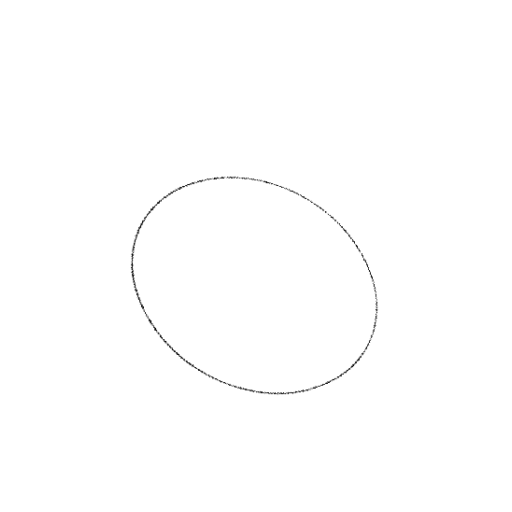
Crossing number: 0